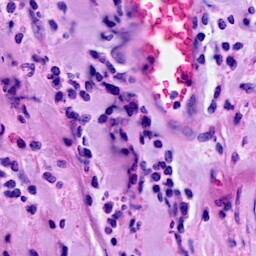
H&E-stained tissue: Breast